八年级 · 组合几何学
如图, 在 $\triangle A B C$ 中, 点 $D$ 是 $B C$ 边上的一点, $E, F$ 分别是 $A D, B E$ 的中点,

连接 $C E, C F$, 若 $S_{\triangle C E F}=5$, 则 $\triangle A B C$ 的面积为

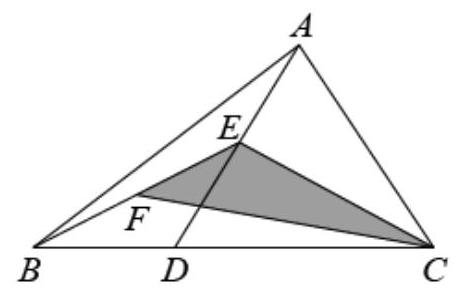
答案: 20